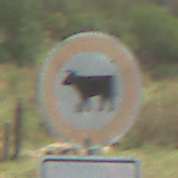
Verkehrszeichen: VerbotViehtrieb
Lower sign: ZeitangabenMitBeschraenkungAufWochentage8
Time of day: Midday
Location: Outdoor (Nature)
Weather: PartlyCloudy
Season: Autumn
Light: Natural